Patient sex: F
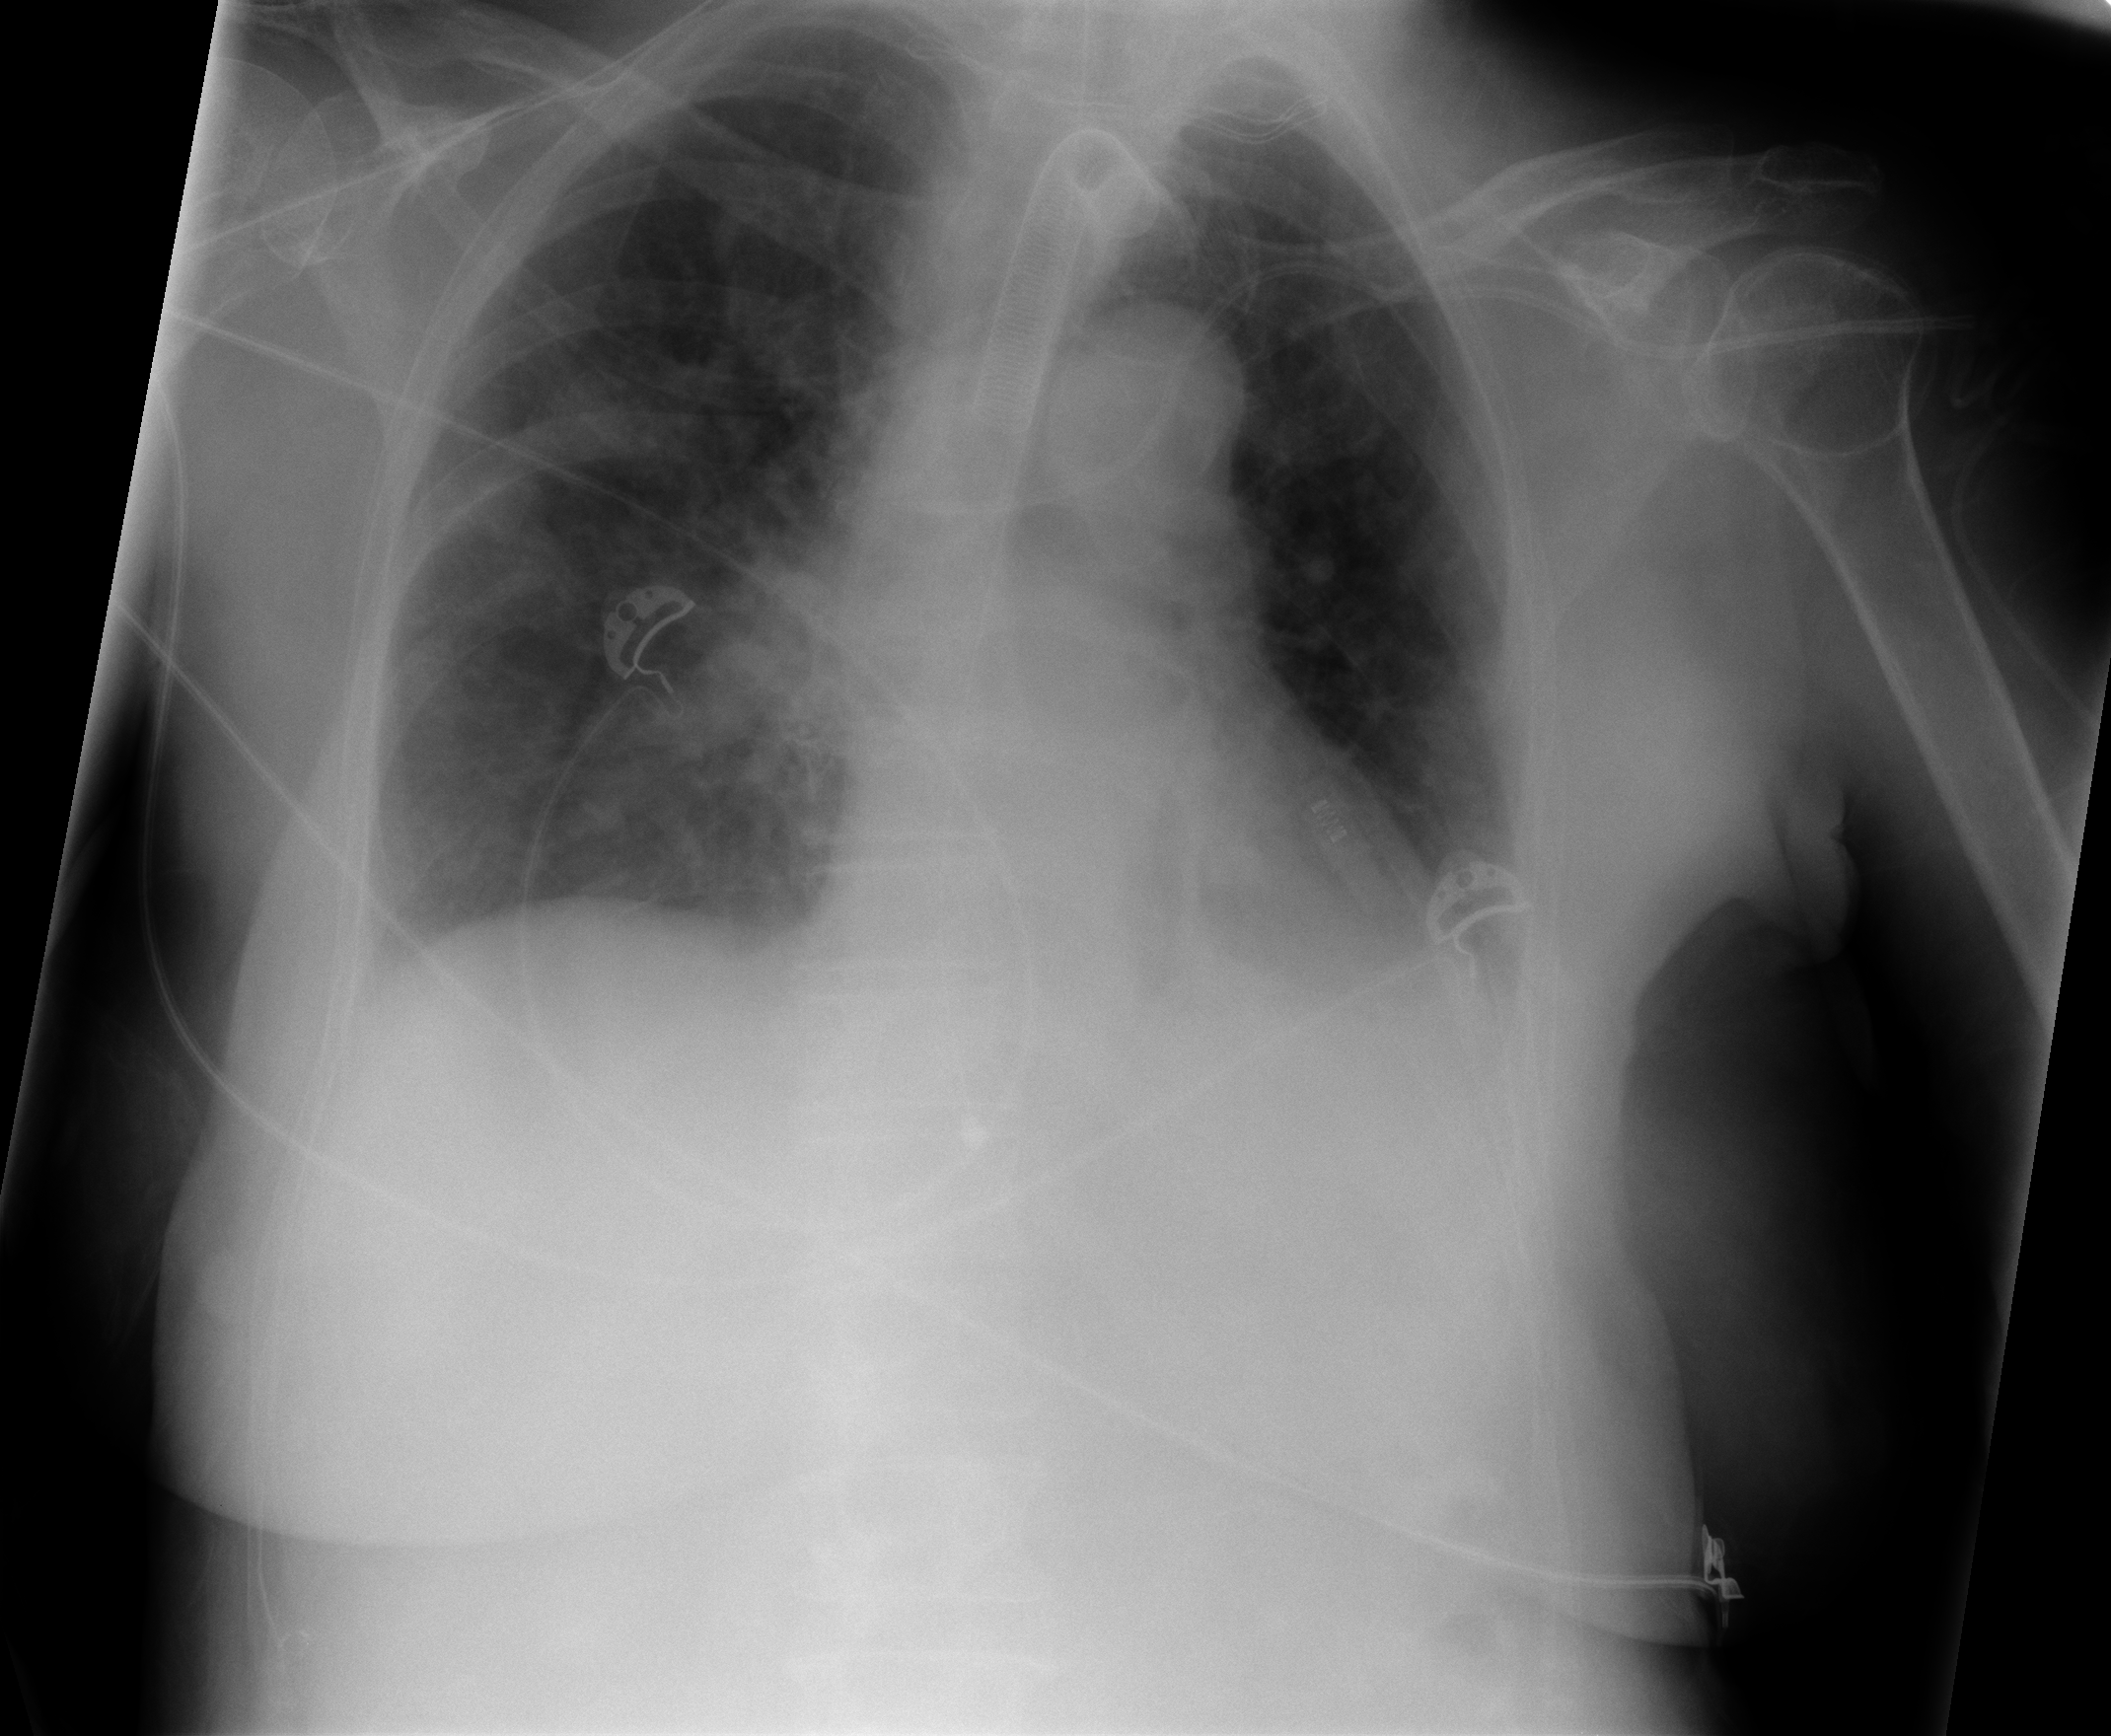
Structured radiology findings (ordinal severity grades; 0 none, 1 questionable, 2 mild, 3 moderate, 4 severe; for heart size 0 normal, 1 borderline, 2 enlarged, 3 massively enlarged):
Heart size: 0
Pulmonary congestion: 2
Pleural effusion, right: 1
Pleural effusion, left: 1
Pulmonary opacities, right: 2
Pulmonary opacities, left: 0
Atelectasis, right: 2
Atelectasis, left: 2